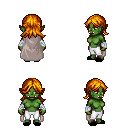
a pixel art fantasy rpg character, female body template, orc, green skin, gray cape, white pants, dark blonde loose hair, white cloth bandages, black slippers, four views (front, back, left, right), 2x2 character sprite sheet, small pixel art, hard edges, no anti-aliasing